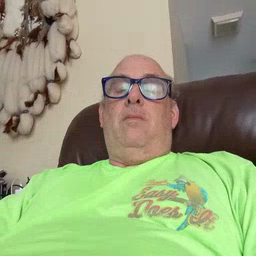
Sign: potty